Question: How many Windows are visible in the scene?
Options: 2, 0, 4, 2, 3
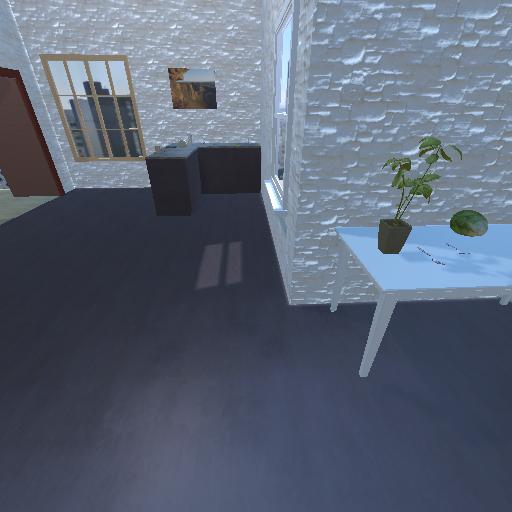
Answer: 2